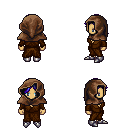
a pixel art fantasy rpg character, female body template, human, tanned skin, brown robe, magenta pants, blue loose hair, cloth hood, metal boots, four views (front, back, left, right), 2x2 character sprite sheet, small pixel art, hard edges, no anti-aliasing